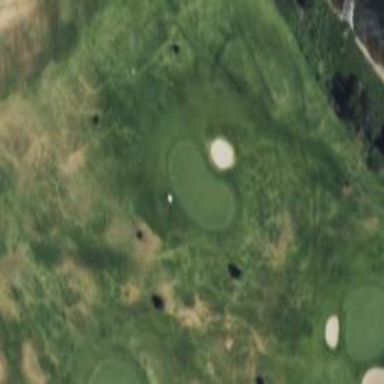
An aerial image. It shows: Golf hole.